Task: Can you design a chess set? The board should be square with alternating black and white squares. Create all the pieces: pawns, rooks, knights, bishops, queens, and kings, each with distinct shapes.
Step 5304:
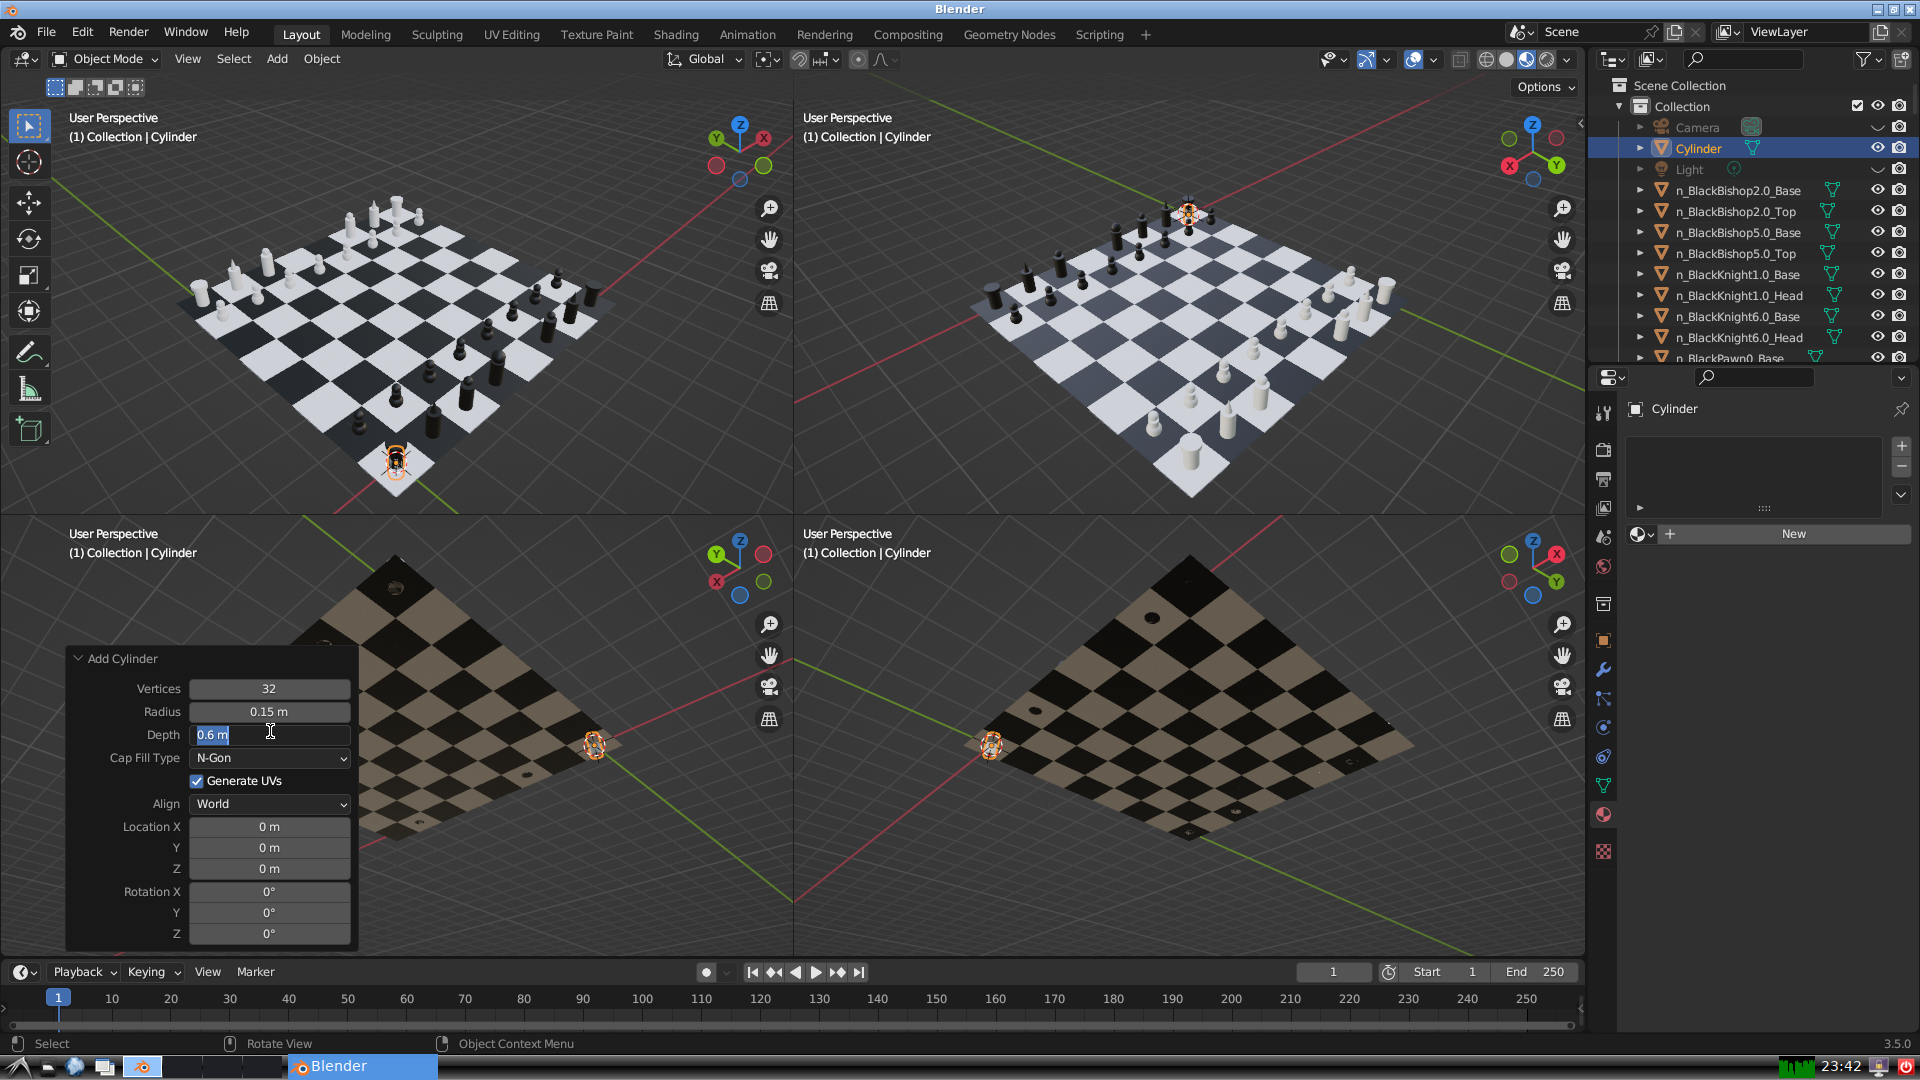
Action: input_text: 0.6